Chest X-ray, AP view. Patient: 45 years old, sex M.
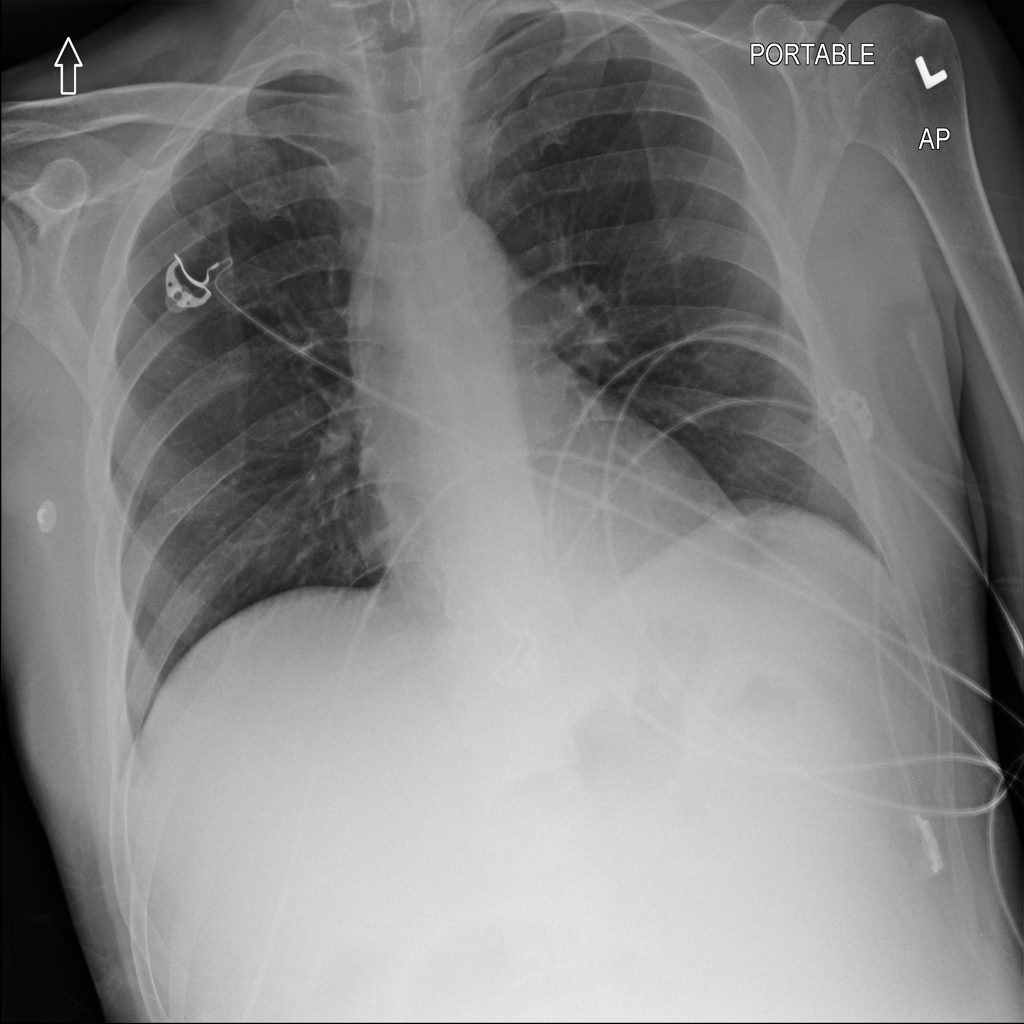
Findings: No Finding